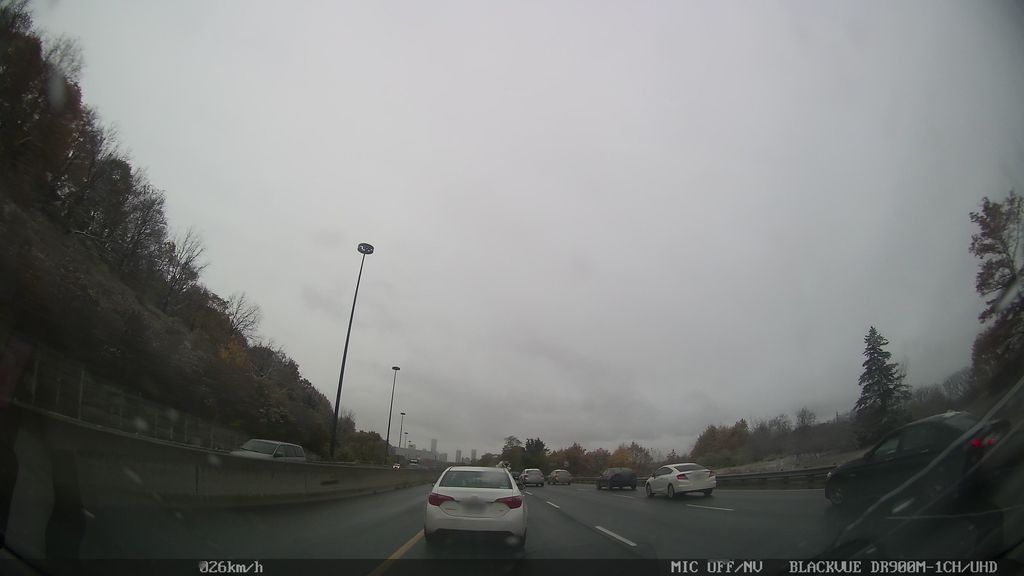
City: toronto